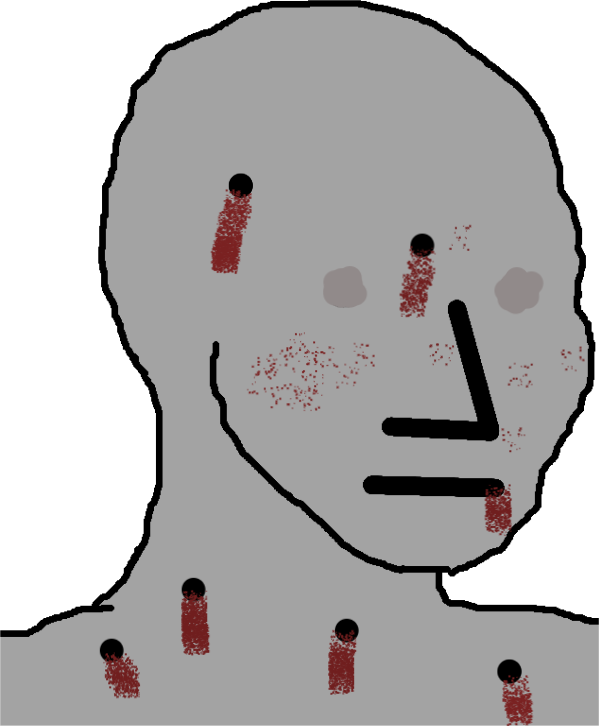
Label: 5_NPC